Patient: sex F, age 57
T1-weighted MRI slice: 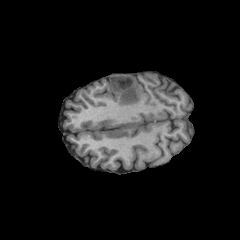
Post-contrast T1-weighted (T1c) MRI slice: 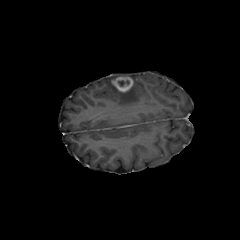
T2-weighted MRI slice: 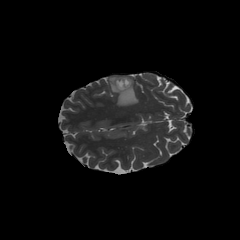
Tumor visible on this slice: yes
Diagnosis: Glioblastoma, IDH-wildtype
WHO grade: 4